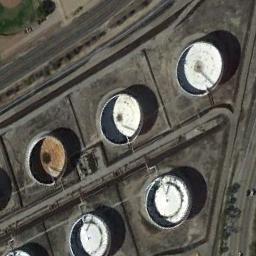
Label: storage_tank